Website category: sports
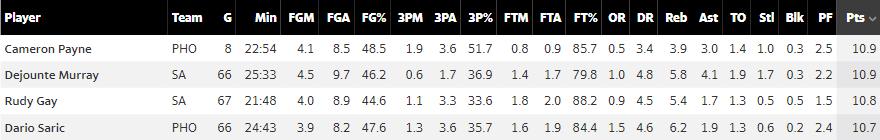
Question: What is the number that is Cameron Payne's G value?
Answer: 8

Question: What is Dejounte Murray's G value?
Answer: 66

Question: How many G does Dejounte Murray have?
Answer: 66

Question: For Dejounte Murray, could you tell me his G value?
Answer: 66

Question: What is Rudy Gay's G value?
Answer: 67

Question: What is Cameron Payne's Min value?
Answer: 22:54

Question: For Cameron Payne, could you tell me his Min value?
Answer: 22:54

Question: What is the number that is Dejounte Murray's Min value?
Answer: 25:33

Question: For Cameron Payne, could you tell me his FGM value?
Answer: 4.1

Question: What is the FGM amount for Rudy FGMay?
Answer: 4.0

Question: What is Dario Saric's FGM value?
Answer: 3.9

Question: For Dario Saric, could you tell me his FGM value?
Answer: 3.9

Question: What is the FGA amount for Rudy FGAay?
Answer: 8.9

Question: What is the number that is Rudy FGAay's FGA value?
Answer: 8.9

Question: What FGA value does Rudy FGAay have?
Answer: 8.9

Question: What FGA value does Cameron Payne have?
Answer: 8.5

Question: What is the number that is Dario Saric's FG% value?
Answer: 47.6

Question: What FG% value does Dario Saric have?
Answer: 47.6

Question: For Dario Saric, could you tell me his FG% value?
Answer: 47.6

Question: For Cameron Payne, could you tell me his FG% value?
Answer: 48.5

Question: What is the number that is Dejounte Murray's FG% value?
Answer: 46.2

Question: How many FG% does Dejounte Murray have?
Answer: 46.2

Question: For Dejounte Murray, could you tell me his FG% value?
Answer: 46.2

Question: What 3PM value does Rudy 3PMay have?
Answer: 1.1

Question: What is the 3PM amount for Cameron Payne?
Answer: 1.9

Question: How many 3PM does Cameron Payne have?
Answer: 1.9

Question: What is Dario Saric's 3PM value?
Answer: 1.3

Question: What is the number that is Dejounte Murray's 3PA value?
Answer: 1.7

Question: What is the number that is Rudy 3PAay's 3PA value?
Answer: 3.3

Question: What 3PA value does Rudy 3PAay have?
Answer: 3.3

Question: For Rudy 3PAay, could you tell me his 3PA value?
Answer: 3.3

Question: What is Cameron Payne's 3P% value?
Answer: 51.7

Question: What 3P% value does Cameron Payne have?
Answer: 51.7

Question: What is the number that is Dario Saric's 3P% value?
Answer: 35.7

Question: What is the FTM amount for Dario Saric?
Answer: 1.6

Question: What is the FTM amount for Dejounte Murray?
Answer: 1.4

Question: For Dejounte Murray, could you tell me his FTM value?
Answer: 1.4

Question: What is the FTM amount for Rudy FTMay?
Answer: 1.8

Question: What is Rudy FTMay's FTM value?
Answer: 1.8

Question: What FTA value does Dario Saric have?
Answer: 1.9

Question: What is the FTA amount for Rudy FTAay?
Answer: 2.0

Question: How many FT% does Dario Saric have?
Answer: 84.4

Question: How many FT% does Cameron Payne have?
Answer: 85.7

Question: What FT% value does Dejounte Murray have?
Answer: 79.8

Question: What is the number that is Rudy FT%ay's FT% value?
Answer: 88.2

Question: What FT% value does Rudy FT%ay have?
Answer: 88.2

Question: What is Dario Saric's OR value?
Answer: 1.5

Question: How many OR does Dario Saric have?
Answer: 1.5

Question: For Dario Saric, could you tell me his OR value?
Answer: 1.5

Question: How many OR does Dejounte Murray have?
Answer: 1.0

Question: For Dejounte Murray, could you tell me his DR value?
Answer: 4.8

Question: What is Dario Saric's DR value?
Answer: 4.6

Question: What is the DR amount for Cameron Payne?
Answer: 3.4

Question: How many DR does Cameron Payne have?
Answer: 3.4

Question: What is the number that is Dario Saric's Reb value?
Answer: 6.2

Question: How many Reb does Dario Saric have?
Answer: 6.2

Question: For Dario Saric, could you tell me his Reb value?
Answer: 6.2

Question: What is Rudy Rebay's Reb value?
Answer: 5.4

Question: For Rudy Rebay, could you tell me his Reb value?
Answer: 5.4

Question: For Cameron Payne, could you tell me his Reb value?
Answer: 3.9

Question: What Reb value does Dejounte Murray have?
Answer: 5.8

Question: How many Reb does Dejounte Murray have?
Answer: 5.8

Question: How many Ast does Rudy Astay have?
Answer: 1.7

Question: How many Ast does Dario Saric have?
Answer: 1.9